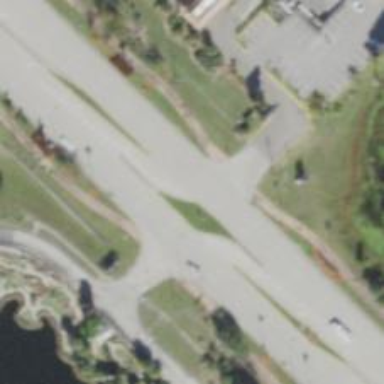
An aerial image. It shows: Trunk link road with asphalt surface.